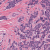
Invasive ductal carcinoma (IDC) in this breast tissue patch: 1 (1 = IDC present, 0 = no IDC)